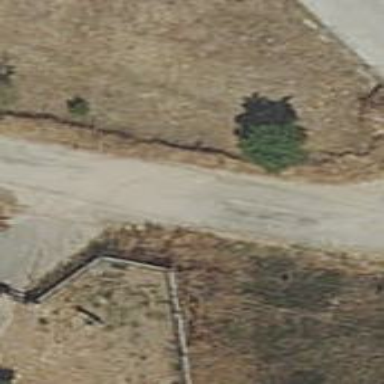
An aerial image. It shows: Dirt track road.